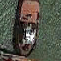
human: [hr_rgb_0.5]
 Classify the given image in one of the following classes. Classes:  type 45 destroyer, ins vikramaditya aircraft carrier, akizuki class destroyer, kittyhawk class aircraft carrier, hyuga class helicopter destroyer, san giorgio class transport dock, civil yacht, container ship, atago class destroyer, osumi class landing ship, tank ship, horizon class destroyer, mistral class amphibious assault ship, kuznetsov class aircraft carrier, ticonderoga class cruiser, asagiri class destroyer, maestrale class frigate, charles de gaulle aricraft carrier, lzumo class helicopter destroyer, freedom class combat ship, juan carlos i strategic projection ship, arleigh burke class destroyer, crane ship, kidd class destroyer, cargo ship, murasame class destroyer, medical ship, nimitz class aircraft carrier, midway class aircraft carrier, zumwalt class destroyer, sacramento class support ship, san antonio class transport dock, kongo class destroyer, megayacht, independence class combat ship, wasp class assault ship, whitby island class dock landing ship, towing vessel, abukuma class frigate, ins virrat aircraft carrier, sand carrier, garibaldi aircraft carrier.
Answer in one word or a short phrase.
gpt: Towing vessel